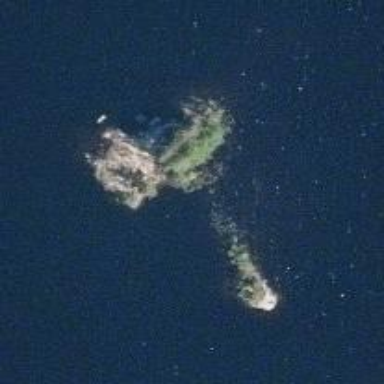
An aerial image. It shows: Islet.